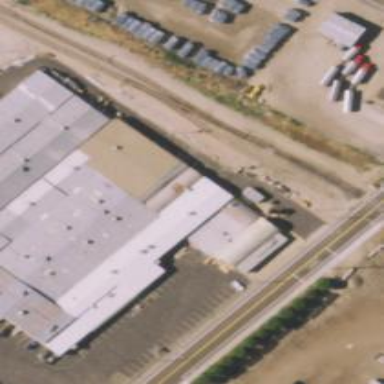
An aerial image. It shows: Railway siding for service.